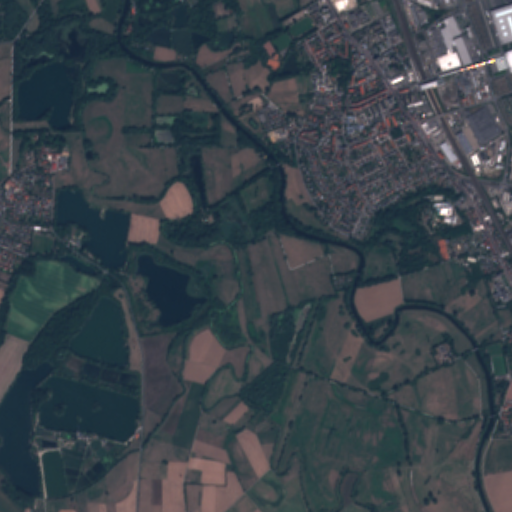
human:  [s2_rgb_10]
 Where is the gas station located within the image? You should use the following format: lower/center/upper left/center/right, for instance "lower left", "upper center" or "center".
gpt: The gas station is located in the center right of the image.
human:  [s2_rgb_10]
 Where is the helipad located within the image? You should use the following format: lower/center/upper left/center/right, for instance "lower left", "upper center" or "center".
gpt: The helipad is located in the center right of the image.
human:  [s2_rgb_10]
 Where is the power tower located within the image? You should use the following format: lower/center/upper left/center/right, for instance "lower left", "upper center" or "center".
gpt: The power tower is located in the lower left of the image.
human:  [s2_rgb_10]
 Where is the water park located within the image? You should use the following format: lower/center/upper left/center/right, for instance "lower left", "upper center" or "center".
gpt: The water park is located in the center right of the image.
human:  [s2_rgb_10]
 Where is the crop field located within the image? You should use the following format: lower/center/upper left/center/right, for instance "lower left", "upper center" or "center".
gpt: There is no crop field in the image.